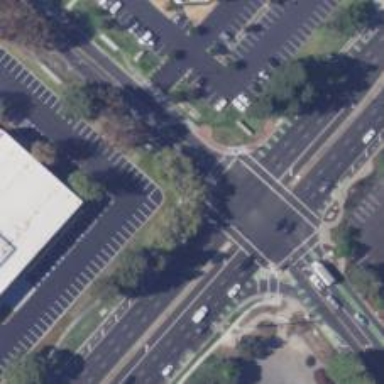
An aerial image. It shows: Solid stop line on the road marking.